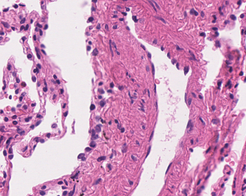
Tumor epithelial tissue: no
Tumor-associated stroma tissue: no
Normal tissue: yes